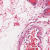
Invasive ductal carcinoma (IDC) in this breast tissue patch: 0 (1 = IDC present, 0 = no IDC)